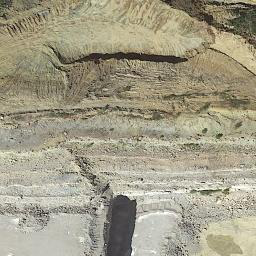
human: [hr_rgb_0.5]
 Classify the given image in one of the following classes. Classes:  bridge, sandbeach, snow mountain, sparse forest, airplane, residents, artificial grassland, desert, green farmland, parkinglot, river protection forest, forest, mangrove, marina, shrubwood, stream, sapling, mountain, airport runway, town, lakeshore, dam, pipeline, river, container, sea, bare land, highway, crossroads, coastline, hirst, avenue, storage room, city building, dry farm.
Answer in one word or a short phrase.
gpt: bare land